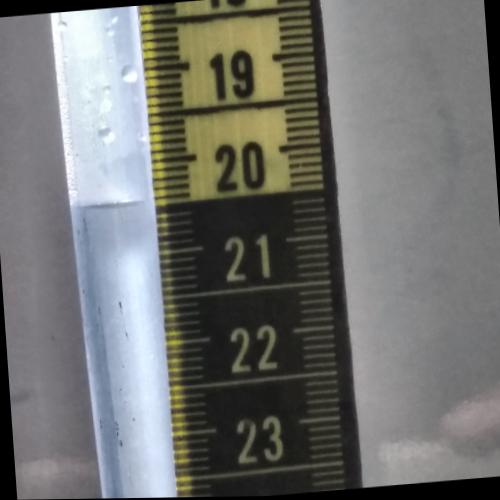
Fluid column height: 20.4 cm